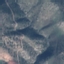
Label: HerbaceousVegetation